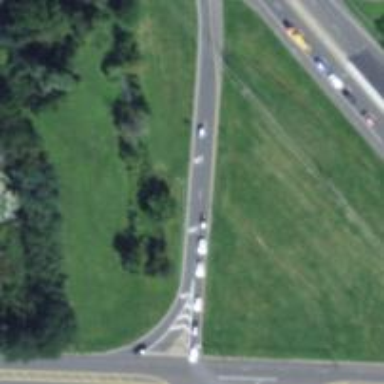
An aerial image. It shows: Asphalt trunk_link highway with jughandle junction.